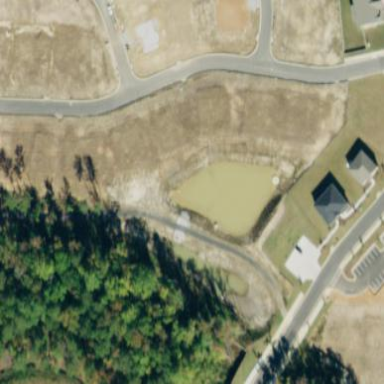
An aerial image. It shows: Retention basin used for land drainage and flood control.